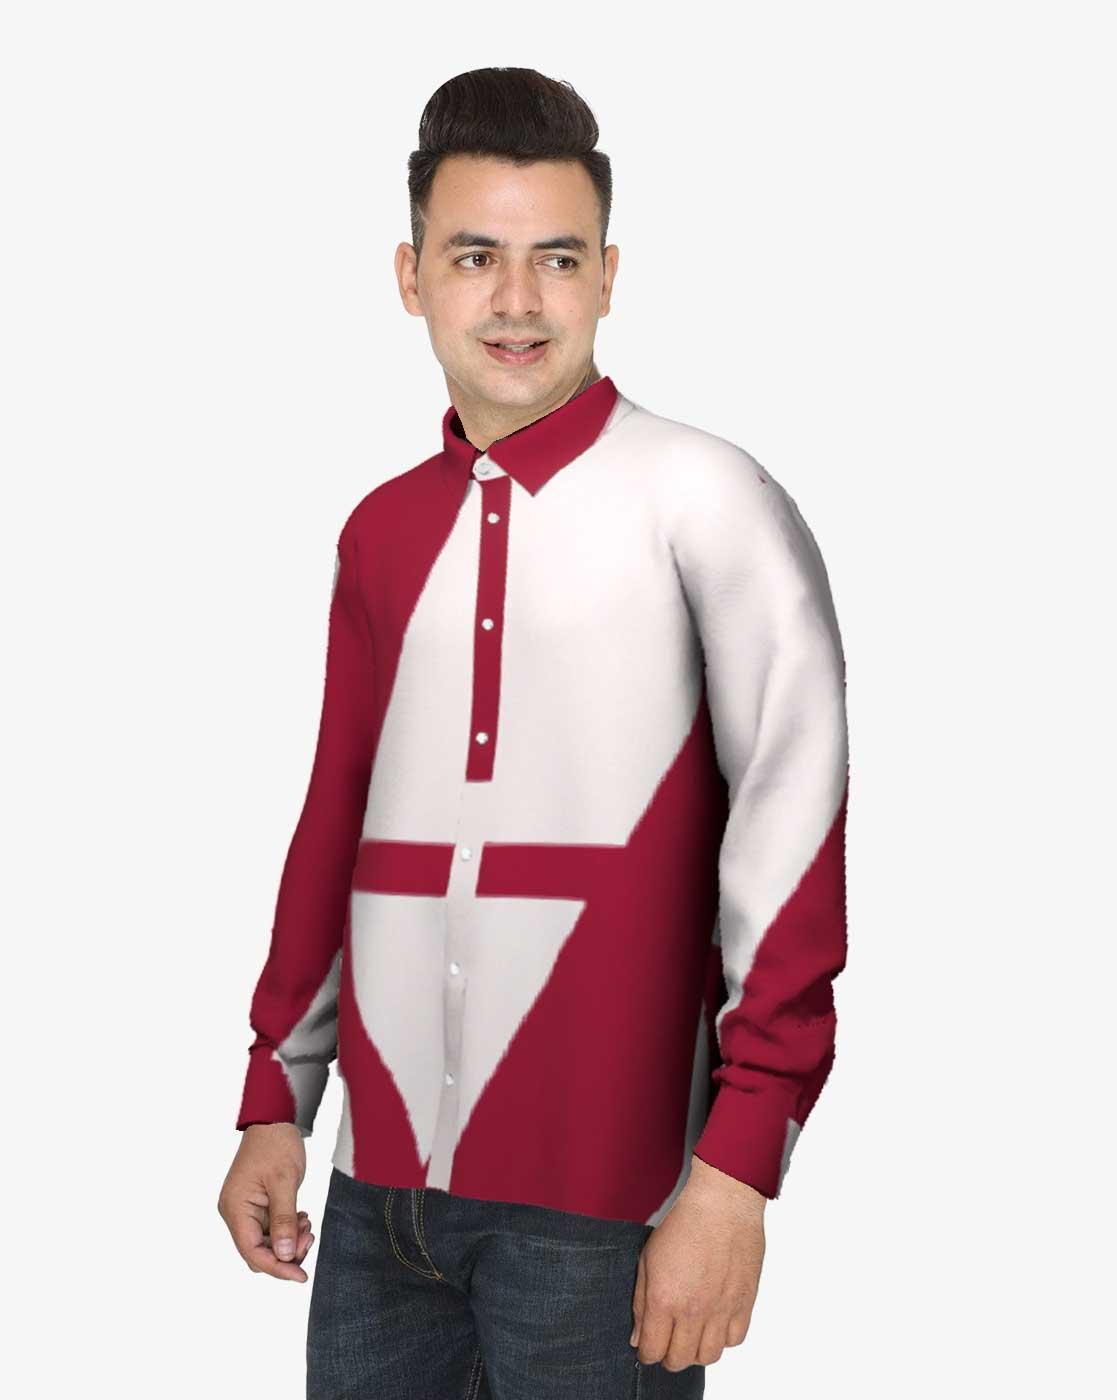
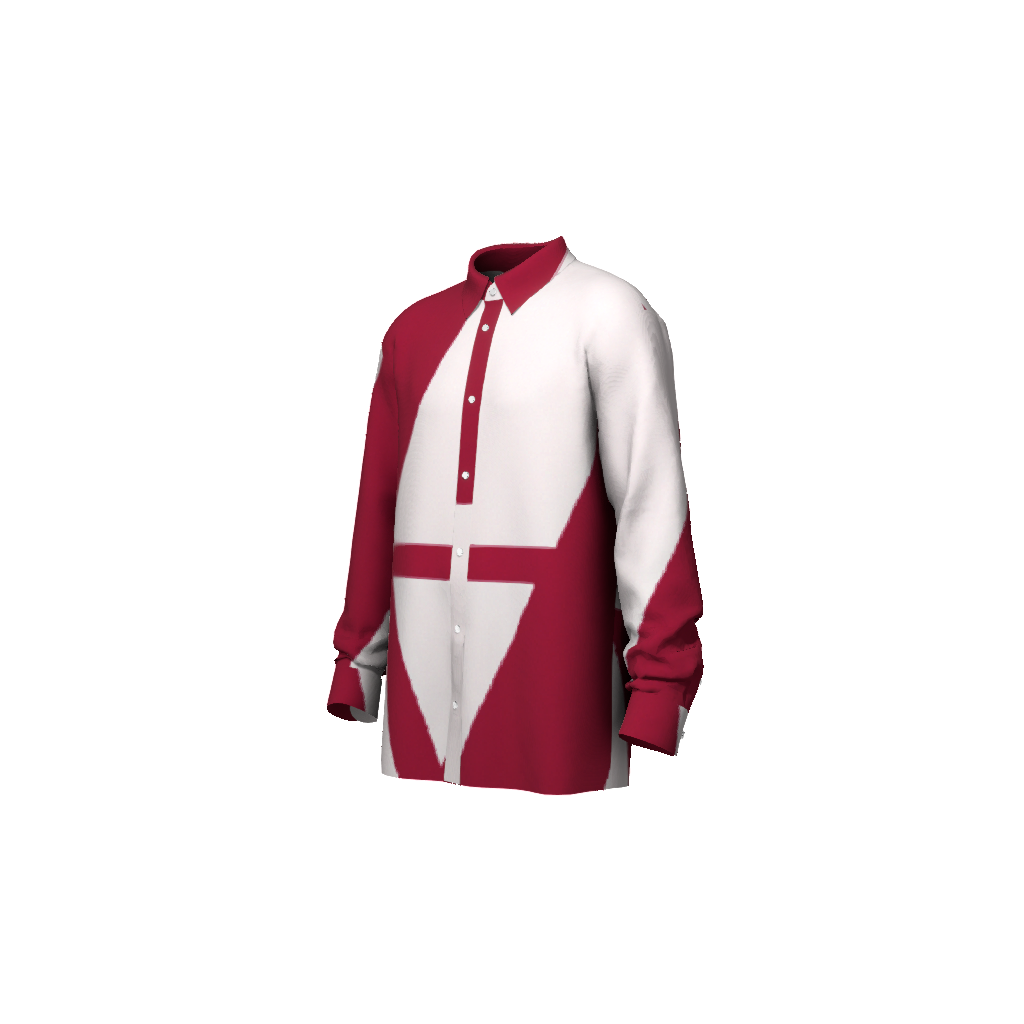
Clothing description: red white flag button up tee